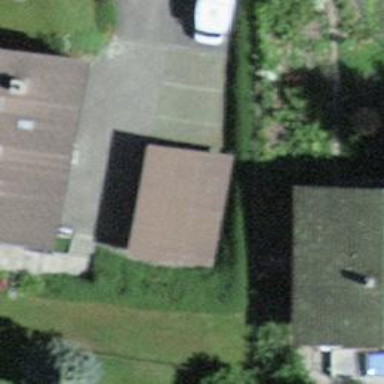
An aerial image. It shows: View of roof of building.